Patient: sex M, age 29
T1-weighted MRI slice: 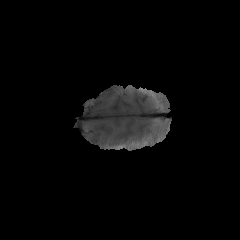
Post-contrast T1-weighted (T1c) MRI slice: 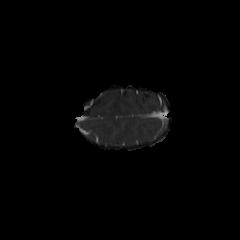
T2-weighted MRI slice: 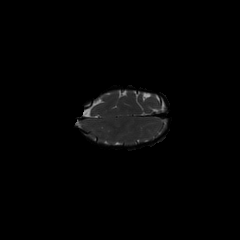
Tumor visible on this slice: no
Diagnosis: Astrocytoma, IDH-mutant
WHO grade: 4